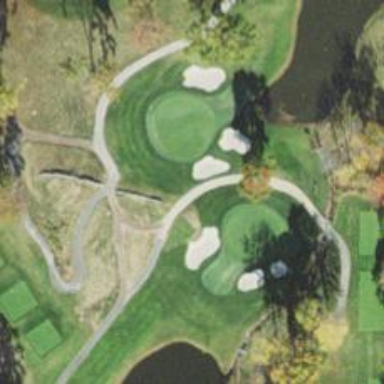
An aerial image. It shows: Path for both roads and golfers.